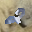
Label: 2